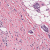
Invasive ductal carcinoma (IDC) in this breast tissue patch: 1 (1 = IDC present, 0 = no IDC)